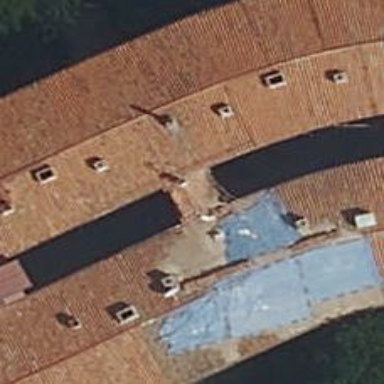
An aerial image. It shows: Gabled roof across building with apartments.